Question: I have linkbutton control in a gridview:

I am trying to get at text from these controls:
'''
protected void hoursReportGridView_OnRowDataBound(Object sender, GridViewRowEventArgs e)
{
System.Diagnostics.Debug.WriteLine(e.Row.Cells[4].Text);
}
'''
This is the result:
'''
Task
&nbsp;
'''
What am I doing wrong and how do I get to the Text?
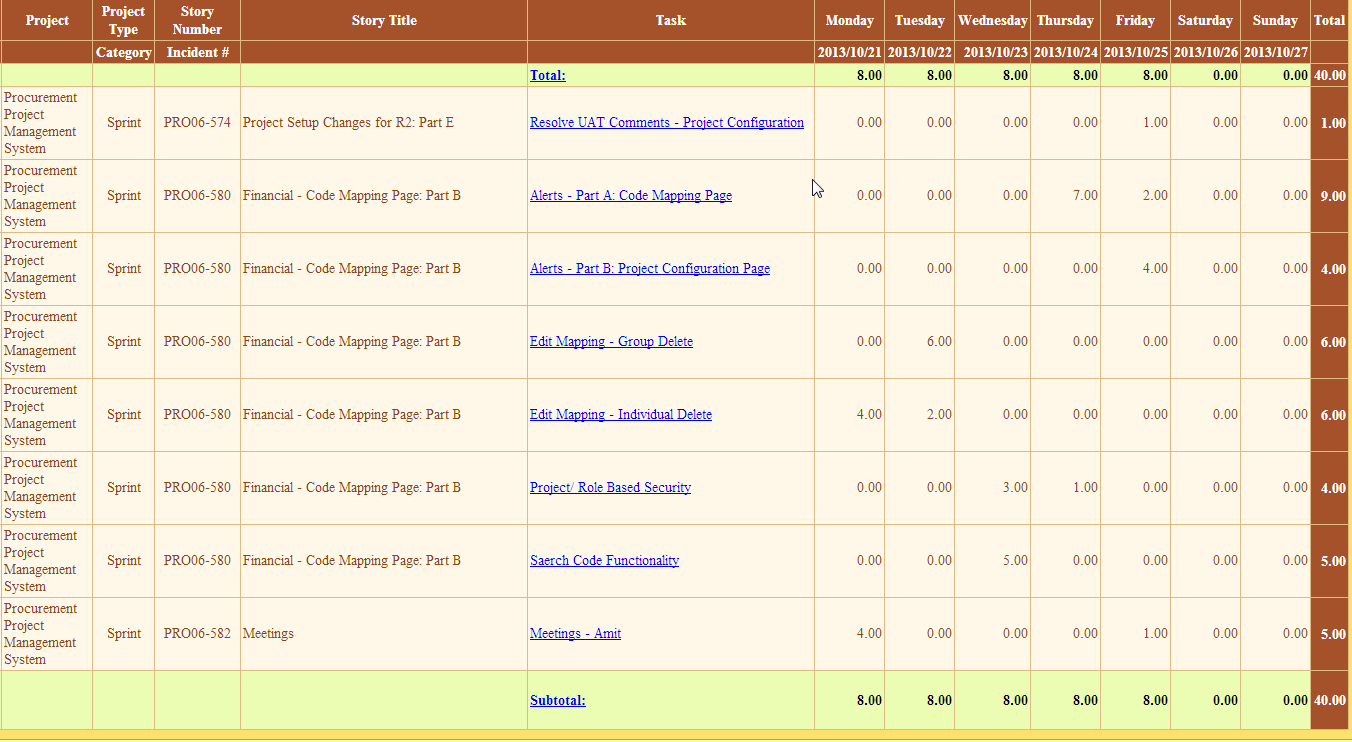
Answer: You can use 'FindControl'
'''
if (e.Row.RowType == DataControlRowType.DataRow)
{
LinkButton btn= ((LinkButton )e.Row.FindControl("YourControlId"));
var text = btn.Text;
//Here you have btn object
}
'''